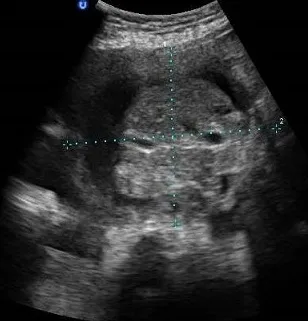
Obstetric ultrasound at 37 weeks containing intestines and part of the liver.
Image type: radiology (ultrasound)